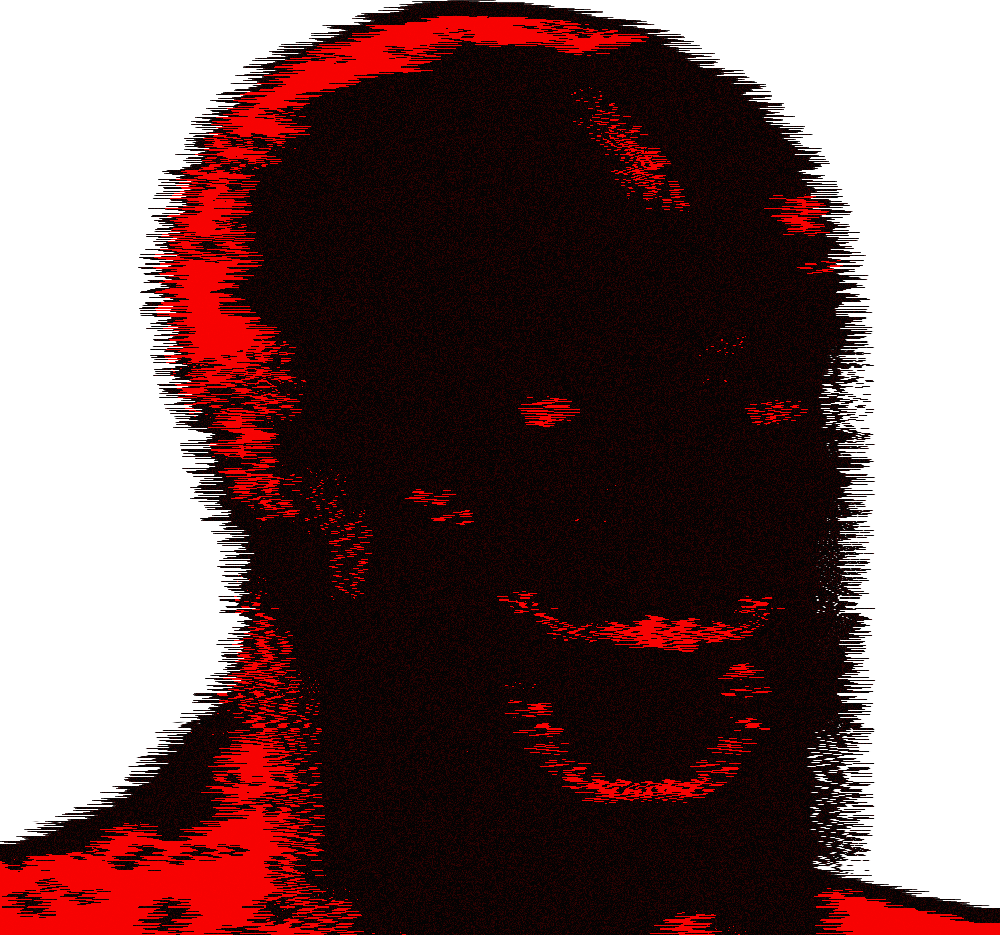
Label: 5_Rage